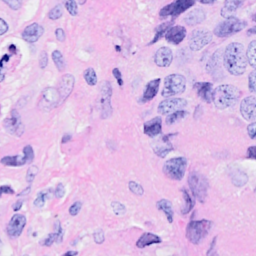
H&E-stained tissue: Breast